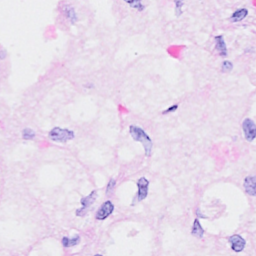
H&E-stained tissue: Breast